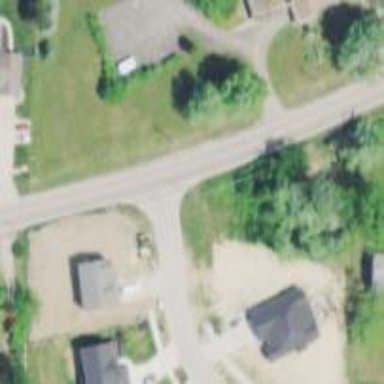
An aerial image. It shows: Stop road.